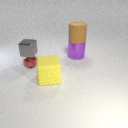
large yellow rubber cube to the left of large purple metal cylinder